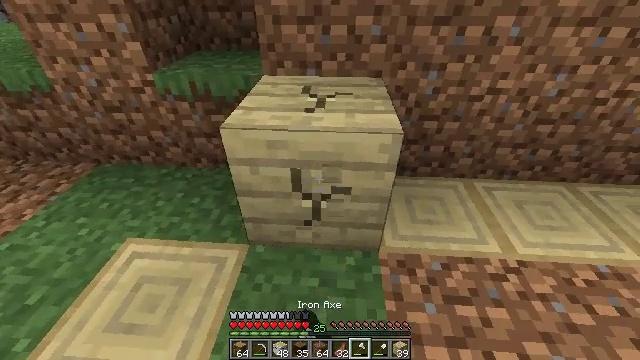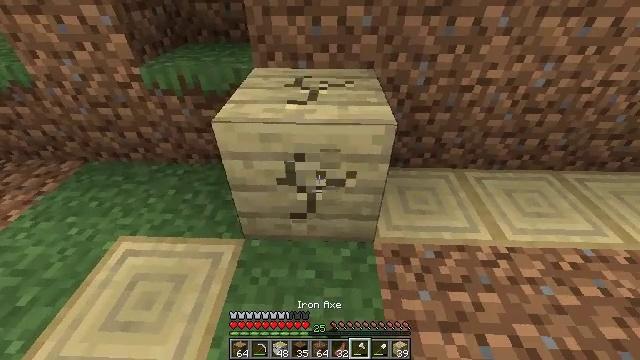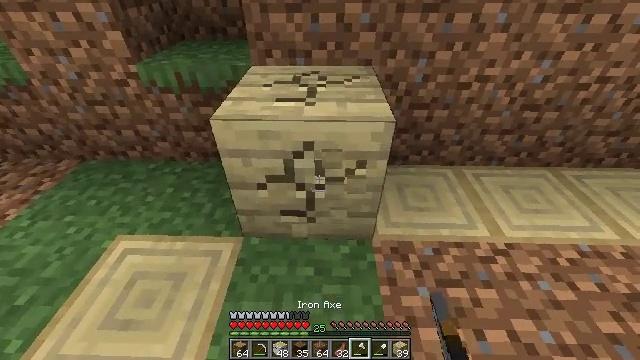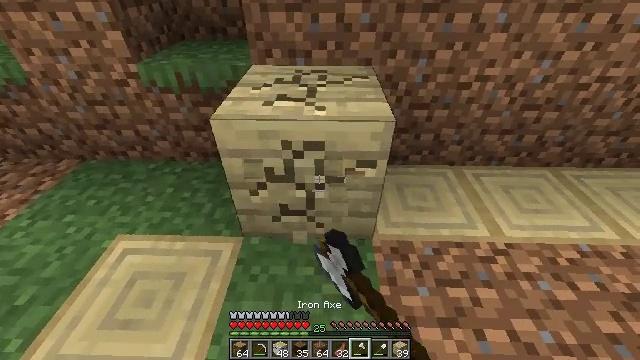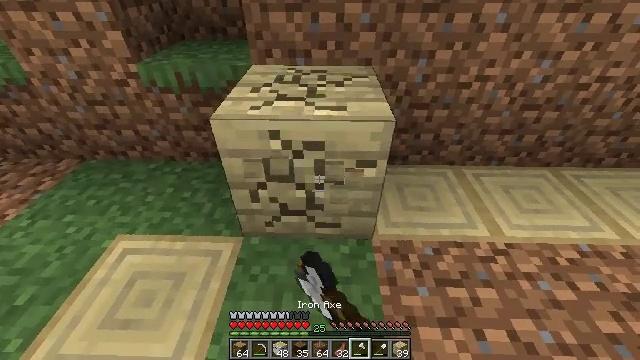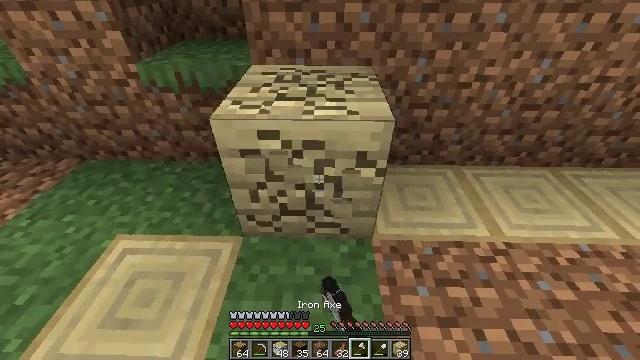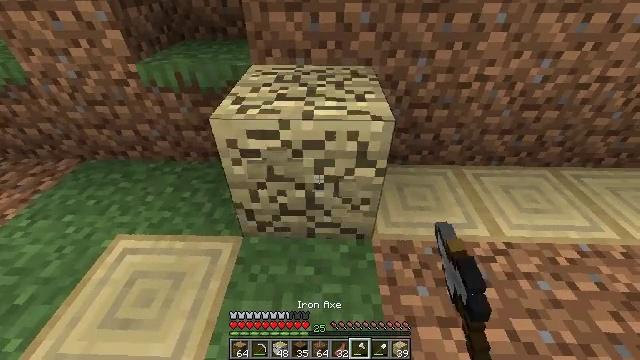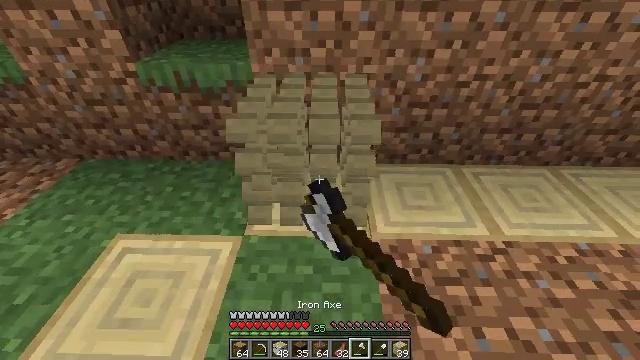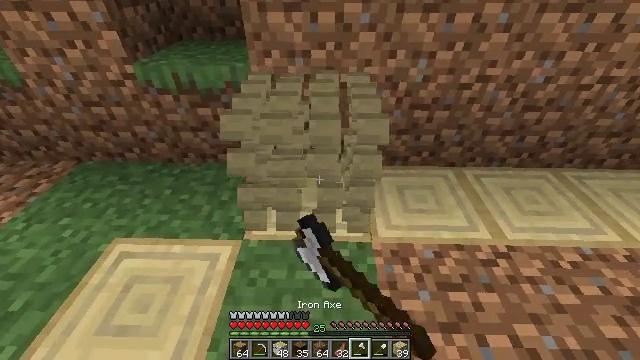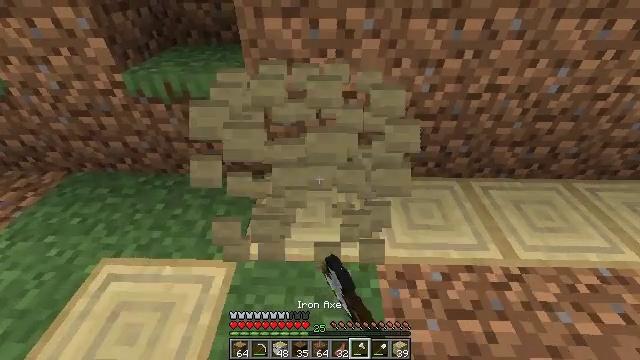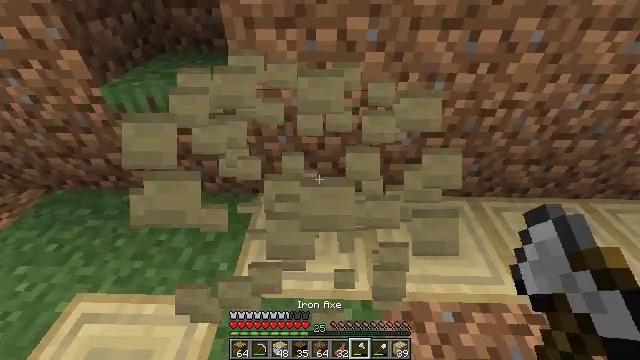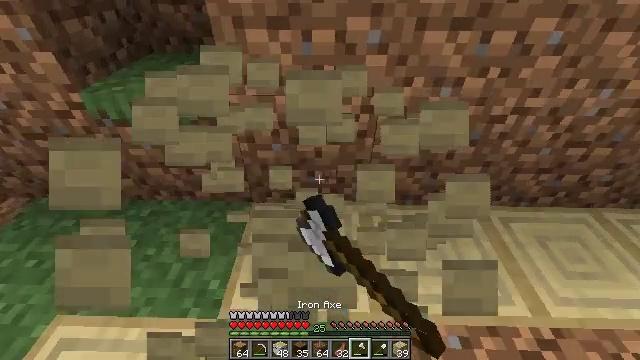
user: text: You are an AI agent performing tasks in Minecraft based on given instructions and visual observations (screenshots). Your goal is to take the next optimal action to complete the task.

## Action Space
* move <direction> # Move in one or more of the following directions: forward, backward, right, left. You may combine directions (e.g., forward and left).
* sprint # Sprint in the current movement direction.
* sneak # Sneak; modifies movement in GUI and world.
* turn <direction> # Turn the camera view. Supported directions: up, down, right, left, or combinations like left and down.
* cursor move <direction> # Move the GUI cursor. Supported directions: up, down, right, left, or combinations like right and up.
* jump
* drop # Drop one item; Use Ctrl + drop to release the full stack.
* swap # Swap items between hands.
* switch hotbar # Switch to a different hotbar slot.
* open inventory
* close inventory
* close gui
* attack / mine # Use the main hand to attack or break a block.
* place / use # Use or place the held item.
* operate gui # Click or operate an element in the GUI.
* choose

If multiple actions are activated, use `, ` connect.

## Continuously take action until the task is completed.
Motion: motion action
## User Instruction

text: Mine the birch planks.
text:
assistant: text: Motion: turn right and down, attack / mine
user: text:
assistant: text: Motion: attack / mine
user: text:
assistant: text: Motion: attack / mine
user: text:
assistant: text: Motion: attack / mine
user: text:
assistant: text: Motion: attack / mine
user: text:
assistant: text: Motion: attack / mine
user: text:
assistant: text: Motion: attack / mine
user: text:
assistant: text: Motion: move forward, attack / mine
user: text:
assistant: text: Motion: move forward, attack / mine
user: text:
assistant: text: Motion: move forward, attack / mine
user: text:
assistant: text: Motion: move forward, attack / mine
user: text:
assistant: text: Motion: no_op